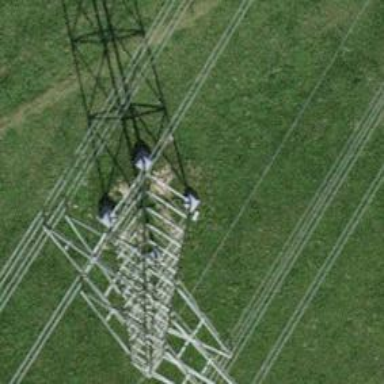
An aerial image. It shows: Towering power structure.